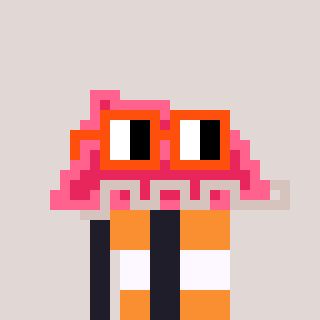
a pixel art character with square orange glasses, a retainer-shaped head and a grayscale-colored body on a warm background